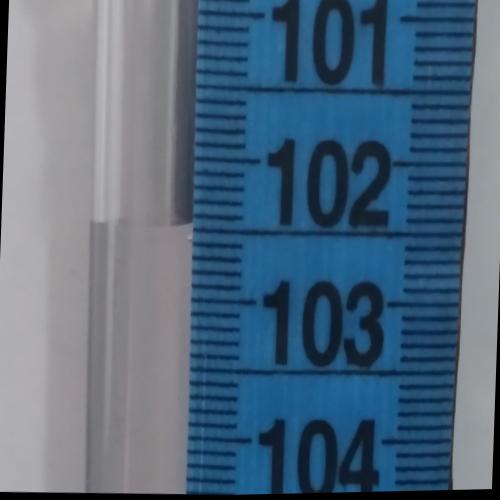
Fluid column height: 102.5 cm